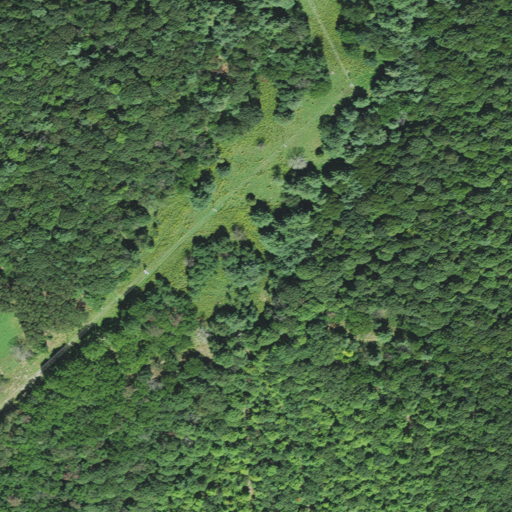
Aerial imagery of gap in West Virginia named Mill Gap containing deciduous forest, mixed forest, pasture, open development, and evergreen forest